Question: Im having trouble editing a cell, i'll picture cause my english is not very good.

I add a 'TableCellEditor' (extends a DefaultCellEditor, i know is not the best but the code is not mine). When i type letters are not ,
i tried to
'table.setRowsHeight(comp.getHeight());' works but i don't want this, i want the textfield fix in the row
So i tried to
'comp.setPreferredSize(comp.getWidth(),table.getRowsHeight())'
but doesn't work as expected.
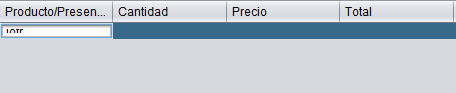
Answer: I encountered a similar issue when using the Nimbus look-and-feel. Removing the border by calling
'''
JTextField#setBorder( null )
'''
solved it